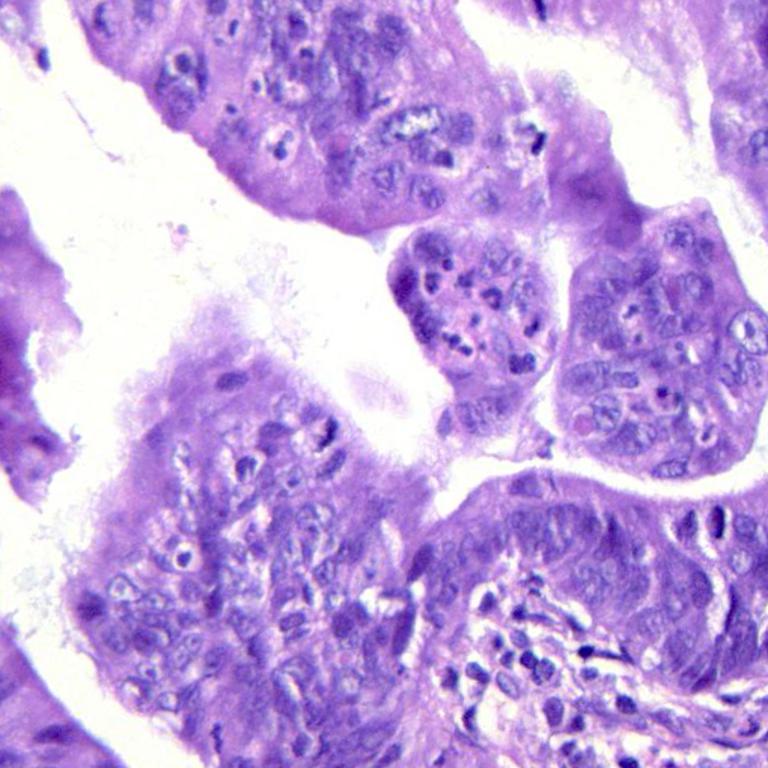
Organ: colon
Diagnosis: adenocarcinomas